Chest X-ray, PA view. Patient: 49 years old, sex F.
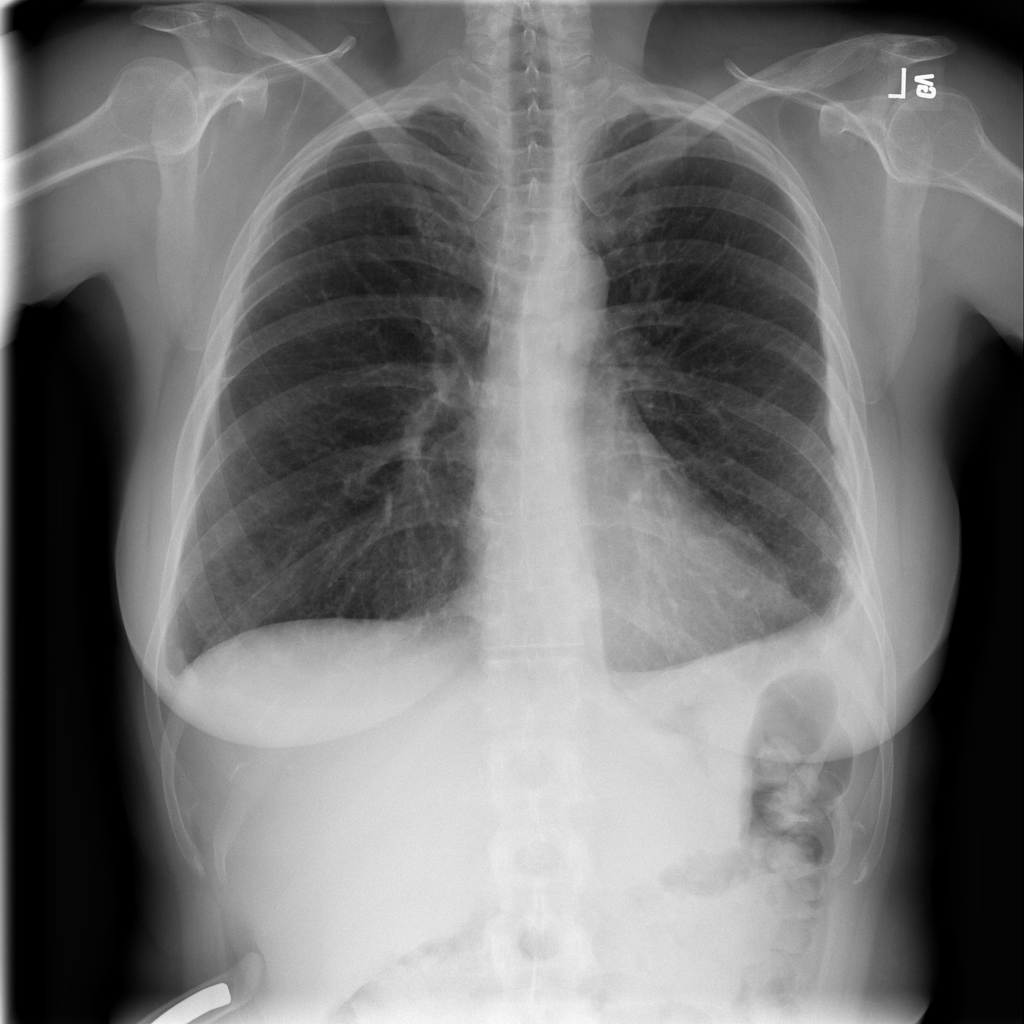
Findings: Pleural_Thickening